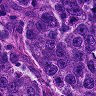
Metastatic tissue present: yes